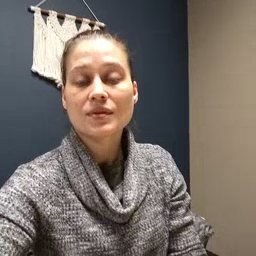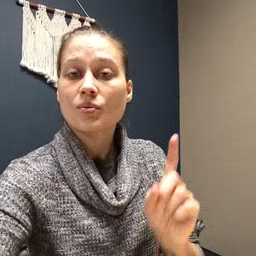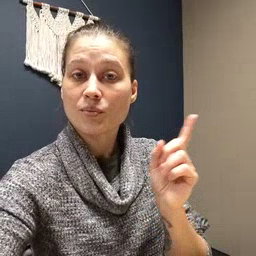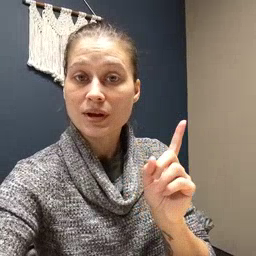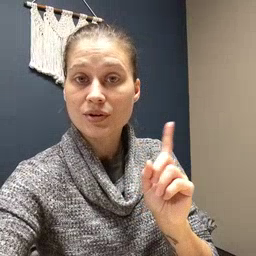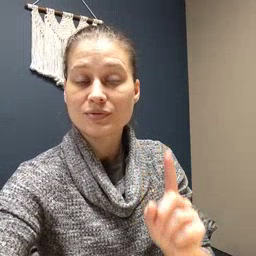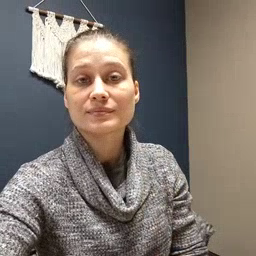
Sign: where